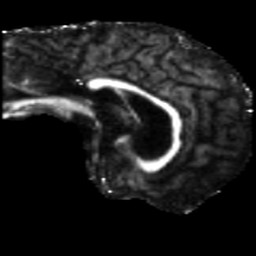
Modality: FA
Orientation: sagittal
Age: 58
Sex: male
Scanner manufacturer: siemens
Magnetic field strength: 3 T
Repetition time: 5.47 s
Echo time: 0.0854 s